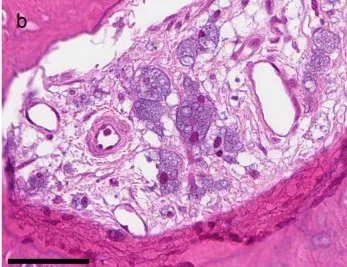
Radiological and biopsy findings. (b) Clavicular bone (H&E): The marrow space is infiltrated by histiocytes with bluish transparent bubbles.
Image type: pathology (h&e)